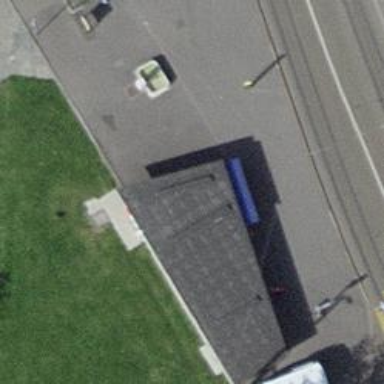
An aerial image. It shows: Kiosk shop.